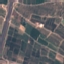
Label: PermanentCrop